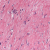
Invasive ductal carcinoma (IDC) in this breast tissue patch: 0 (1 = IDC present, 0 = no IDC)